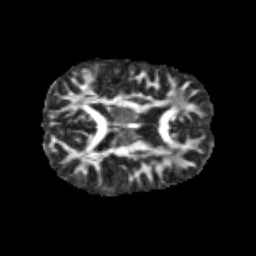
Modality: FA
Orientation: axial
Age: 12
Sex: male
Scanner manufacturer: siemens
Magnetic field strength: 3 T
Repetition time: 3.8 s
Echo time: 0.07 s